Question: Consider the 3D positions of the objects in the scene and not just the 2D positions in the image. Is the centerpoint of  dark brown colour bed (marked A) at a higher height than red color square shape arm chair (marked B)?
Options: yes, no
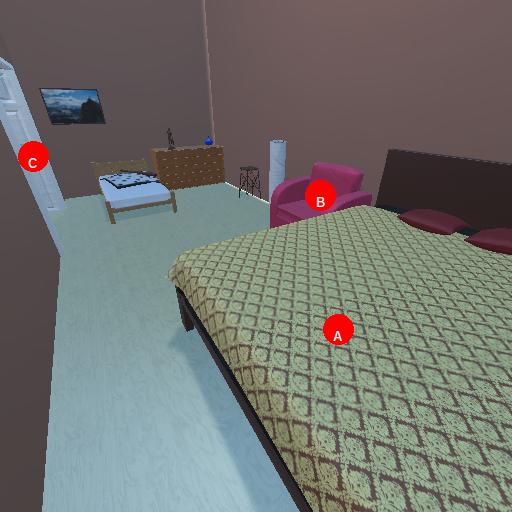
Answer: yes